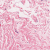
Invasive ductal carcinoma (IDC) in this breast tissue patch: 0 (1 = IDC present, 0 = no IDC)